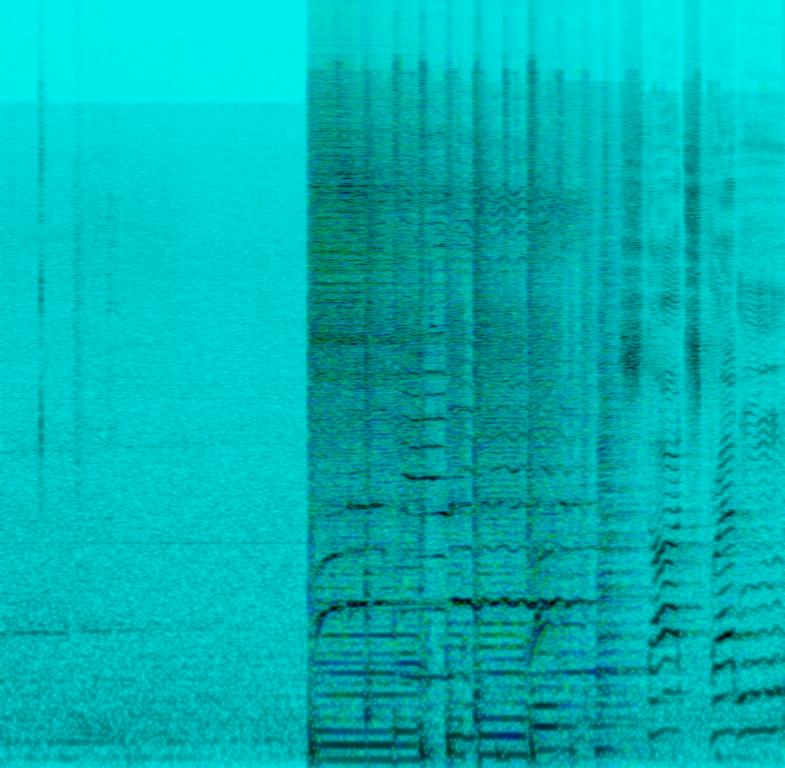
The low quality recording features a compilation of rock songs in-between which there is a flat male vocal talking. At the very beginning there is a short snippet of a groovy piano melody and fruity male vocal singing over it. After that, there is an even shorter snippet of a song that consists of acoustic rhythm guitar and a male vocalist singing over it. And at the end of the loop, there is a fade in into a flat male vocal singing with background vocals over punchy kick, punchy snare, shimmering cymbals, distorted bass guitar and electric guitar melody. Overall it sounds weird and chaotic, due to the arrangement of the sounds, but it is also energetic.